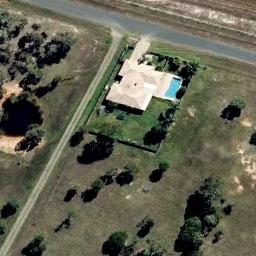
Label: sparse_residential